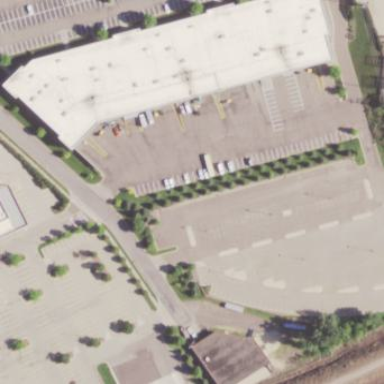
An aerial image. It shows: Industrial building.